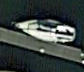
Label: Civil_yacht